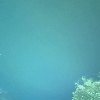
Label: water